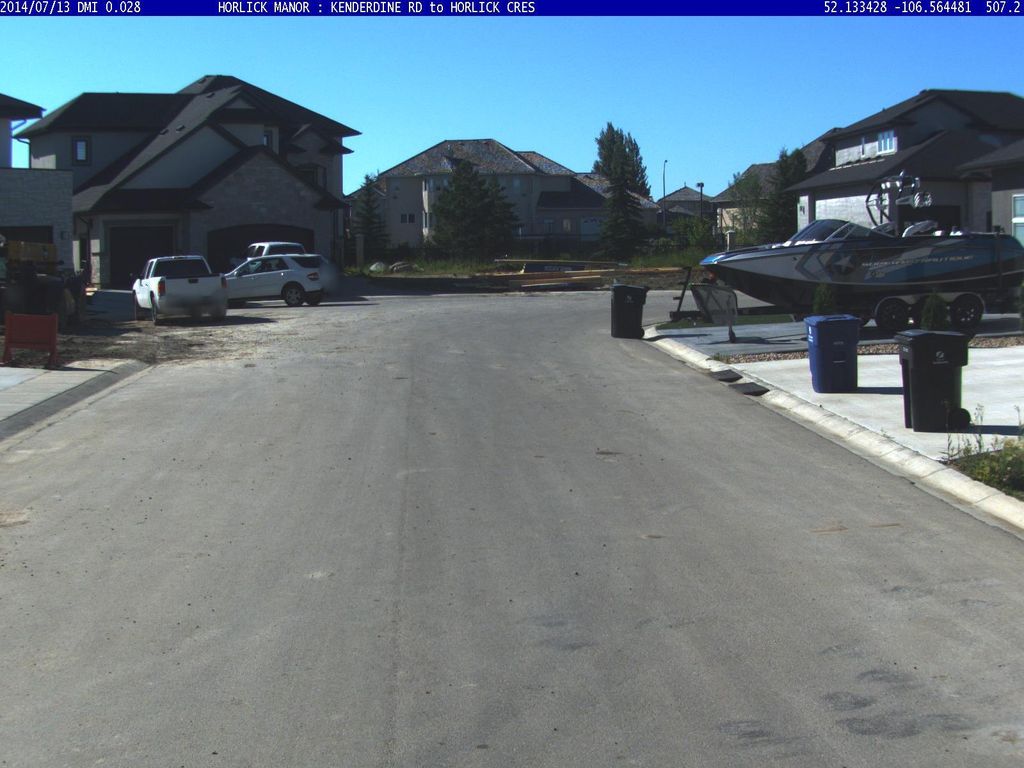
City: saskatoon